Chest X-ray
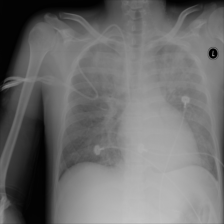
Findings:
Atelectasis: negative
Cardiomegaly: negative
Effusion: negative
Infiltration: positive
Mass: negative
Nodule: negative
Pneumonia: negative
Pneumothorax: negative
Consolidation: negative
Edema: negative
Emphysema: negative
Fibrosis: negative
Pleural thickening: negative
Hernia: negative